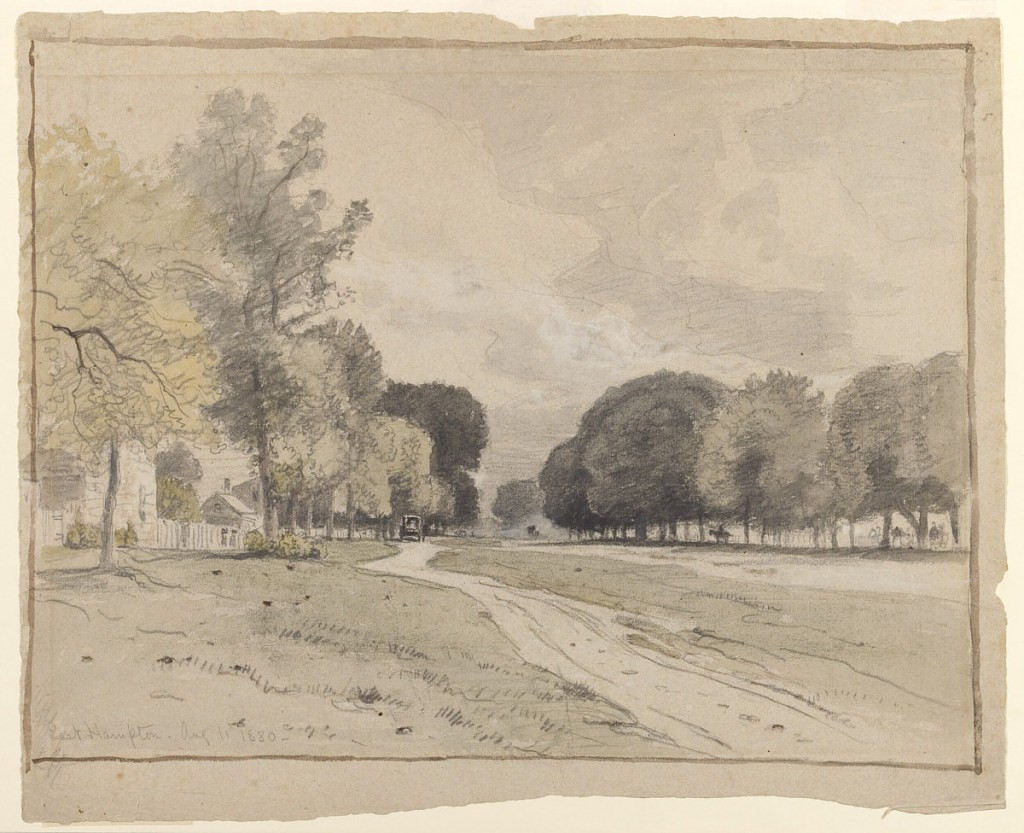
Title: Main Street, East Hampton, Long Island
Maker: Samuel Colman, American, 1832–1920
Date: August 11, 1880
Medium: Graphite, brush and yellow-green,gray, brown, and black washes with white gouache on gray paper.
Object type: Drawing
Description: Horizontal view of a road leading backwards, flanked by rows of trees. Houses and a carriage are shown at left, with a rider standing under a tree, in the right middle distance.